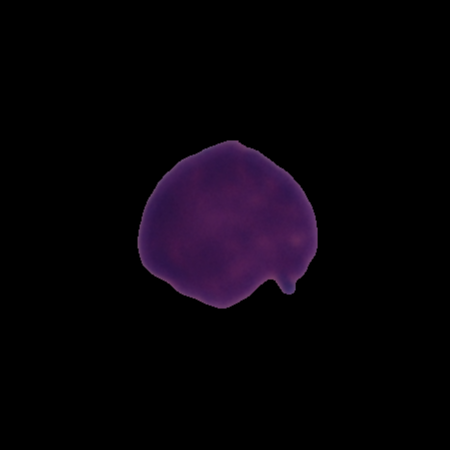
Label: healthy